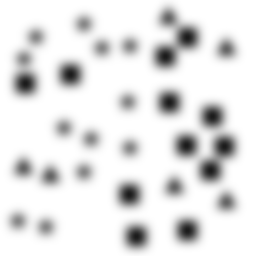
Squares: 12
Triangles: 6
Stars: 12
Total shapes: 30